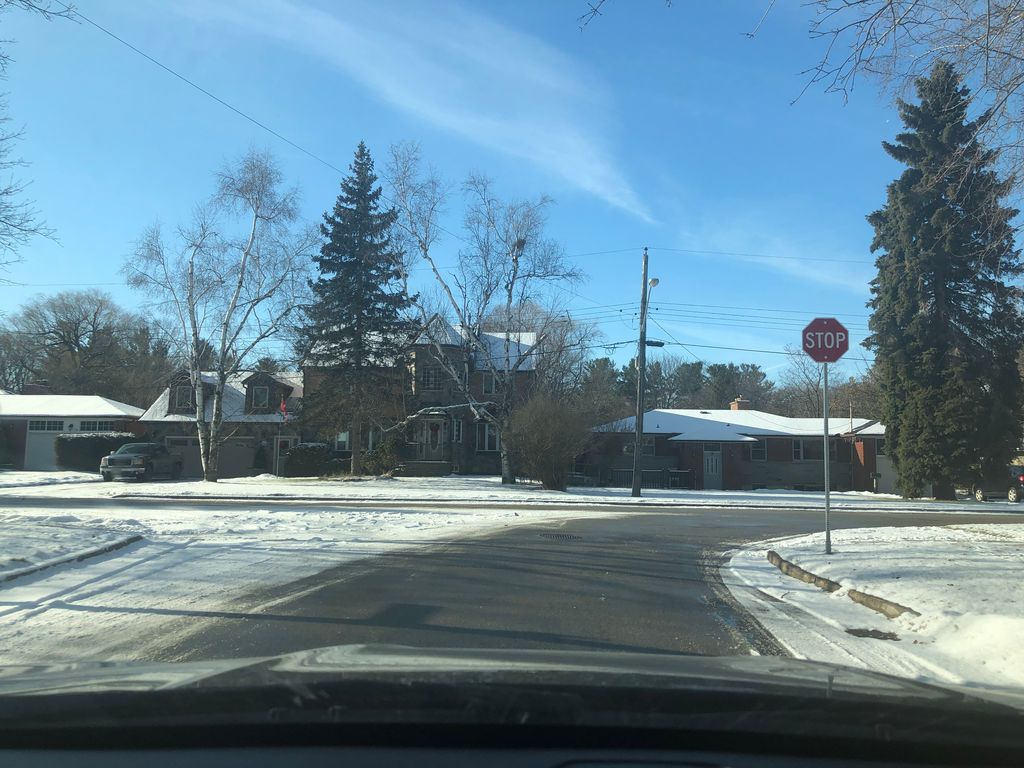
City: toronto